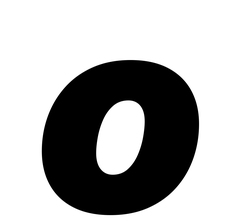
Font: Inter-Italic_Black_Italic